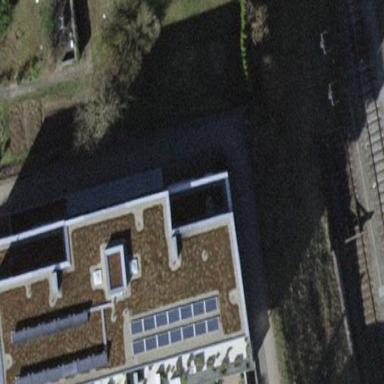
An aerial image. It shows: Brown apartment building with flat roof shape.